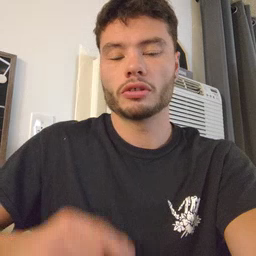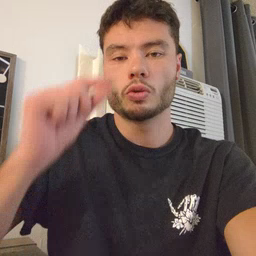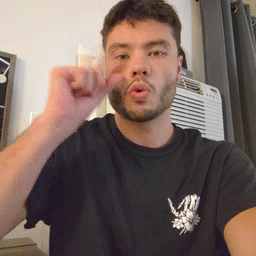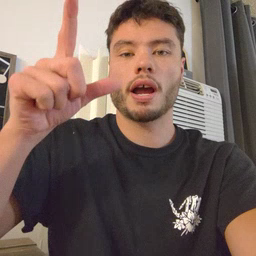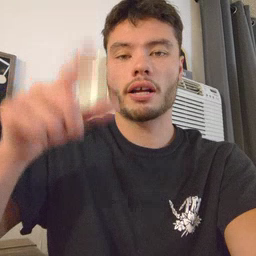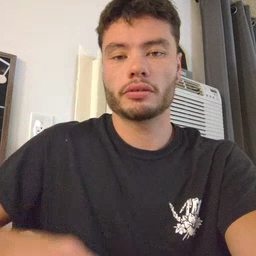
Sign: wake